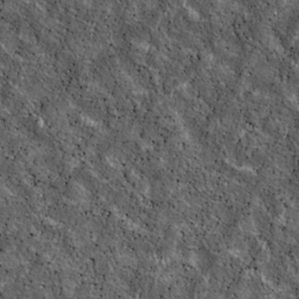
Label: non_frost